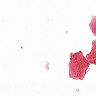
Metastatic tissue present: no